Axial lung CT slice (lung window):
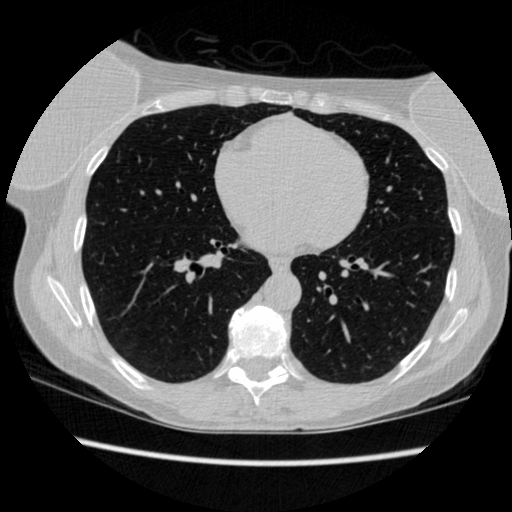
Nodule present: no